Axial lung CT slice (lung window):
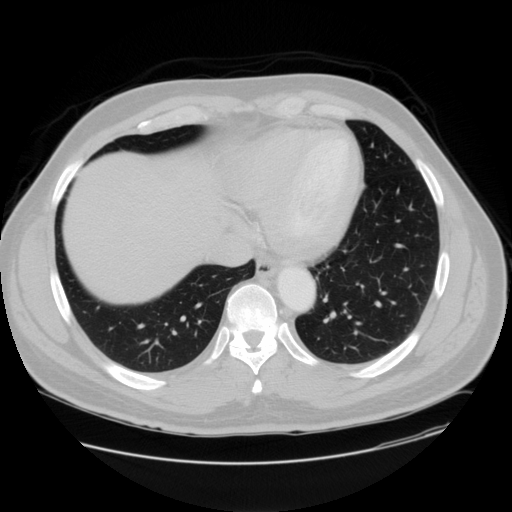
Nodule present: no